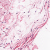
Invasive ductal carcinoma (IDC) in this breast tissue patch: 0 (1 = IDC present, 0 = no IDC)